Question: I am used to develop simple, e.g. leave away whatever you don't need. This is why I have a bit a hard time with projects like joomla, because they ship with a lot of things I don't know what it should be good for.
Someone knows why these classes are added to the elements?
are they of any use to me?

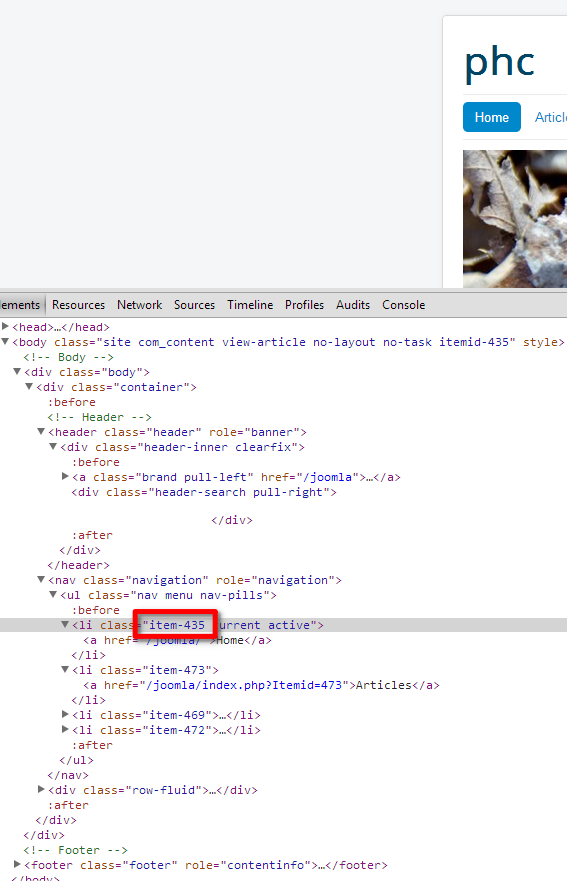
Answer: As @Mark Simpson said, they're not actually used.
If you wish to remove them, go to line 25 of 'modules/mod_menu/tmpl/default.php' and you will find this:
'''
$class = 'item-'.$item->id;
'''
which you can simply change to:
'''
$class = '';
'''
Do note that if you do edit this file, it may get overridden in a Joomla update and thus your changes will be lost. So instead of editing this core file, make a <URL>